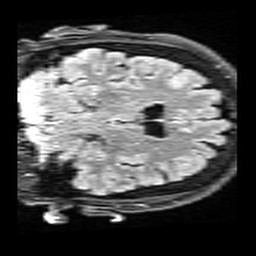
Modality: FLAIR
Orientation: coronal
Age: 61
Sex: female
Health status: healthy
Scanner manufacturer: siemens
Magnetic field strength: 3 T
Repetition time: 9 s
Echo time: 0.088 s